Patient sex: M
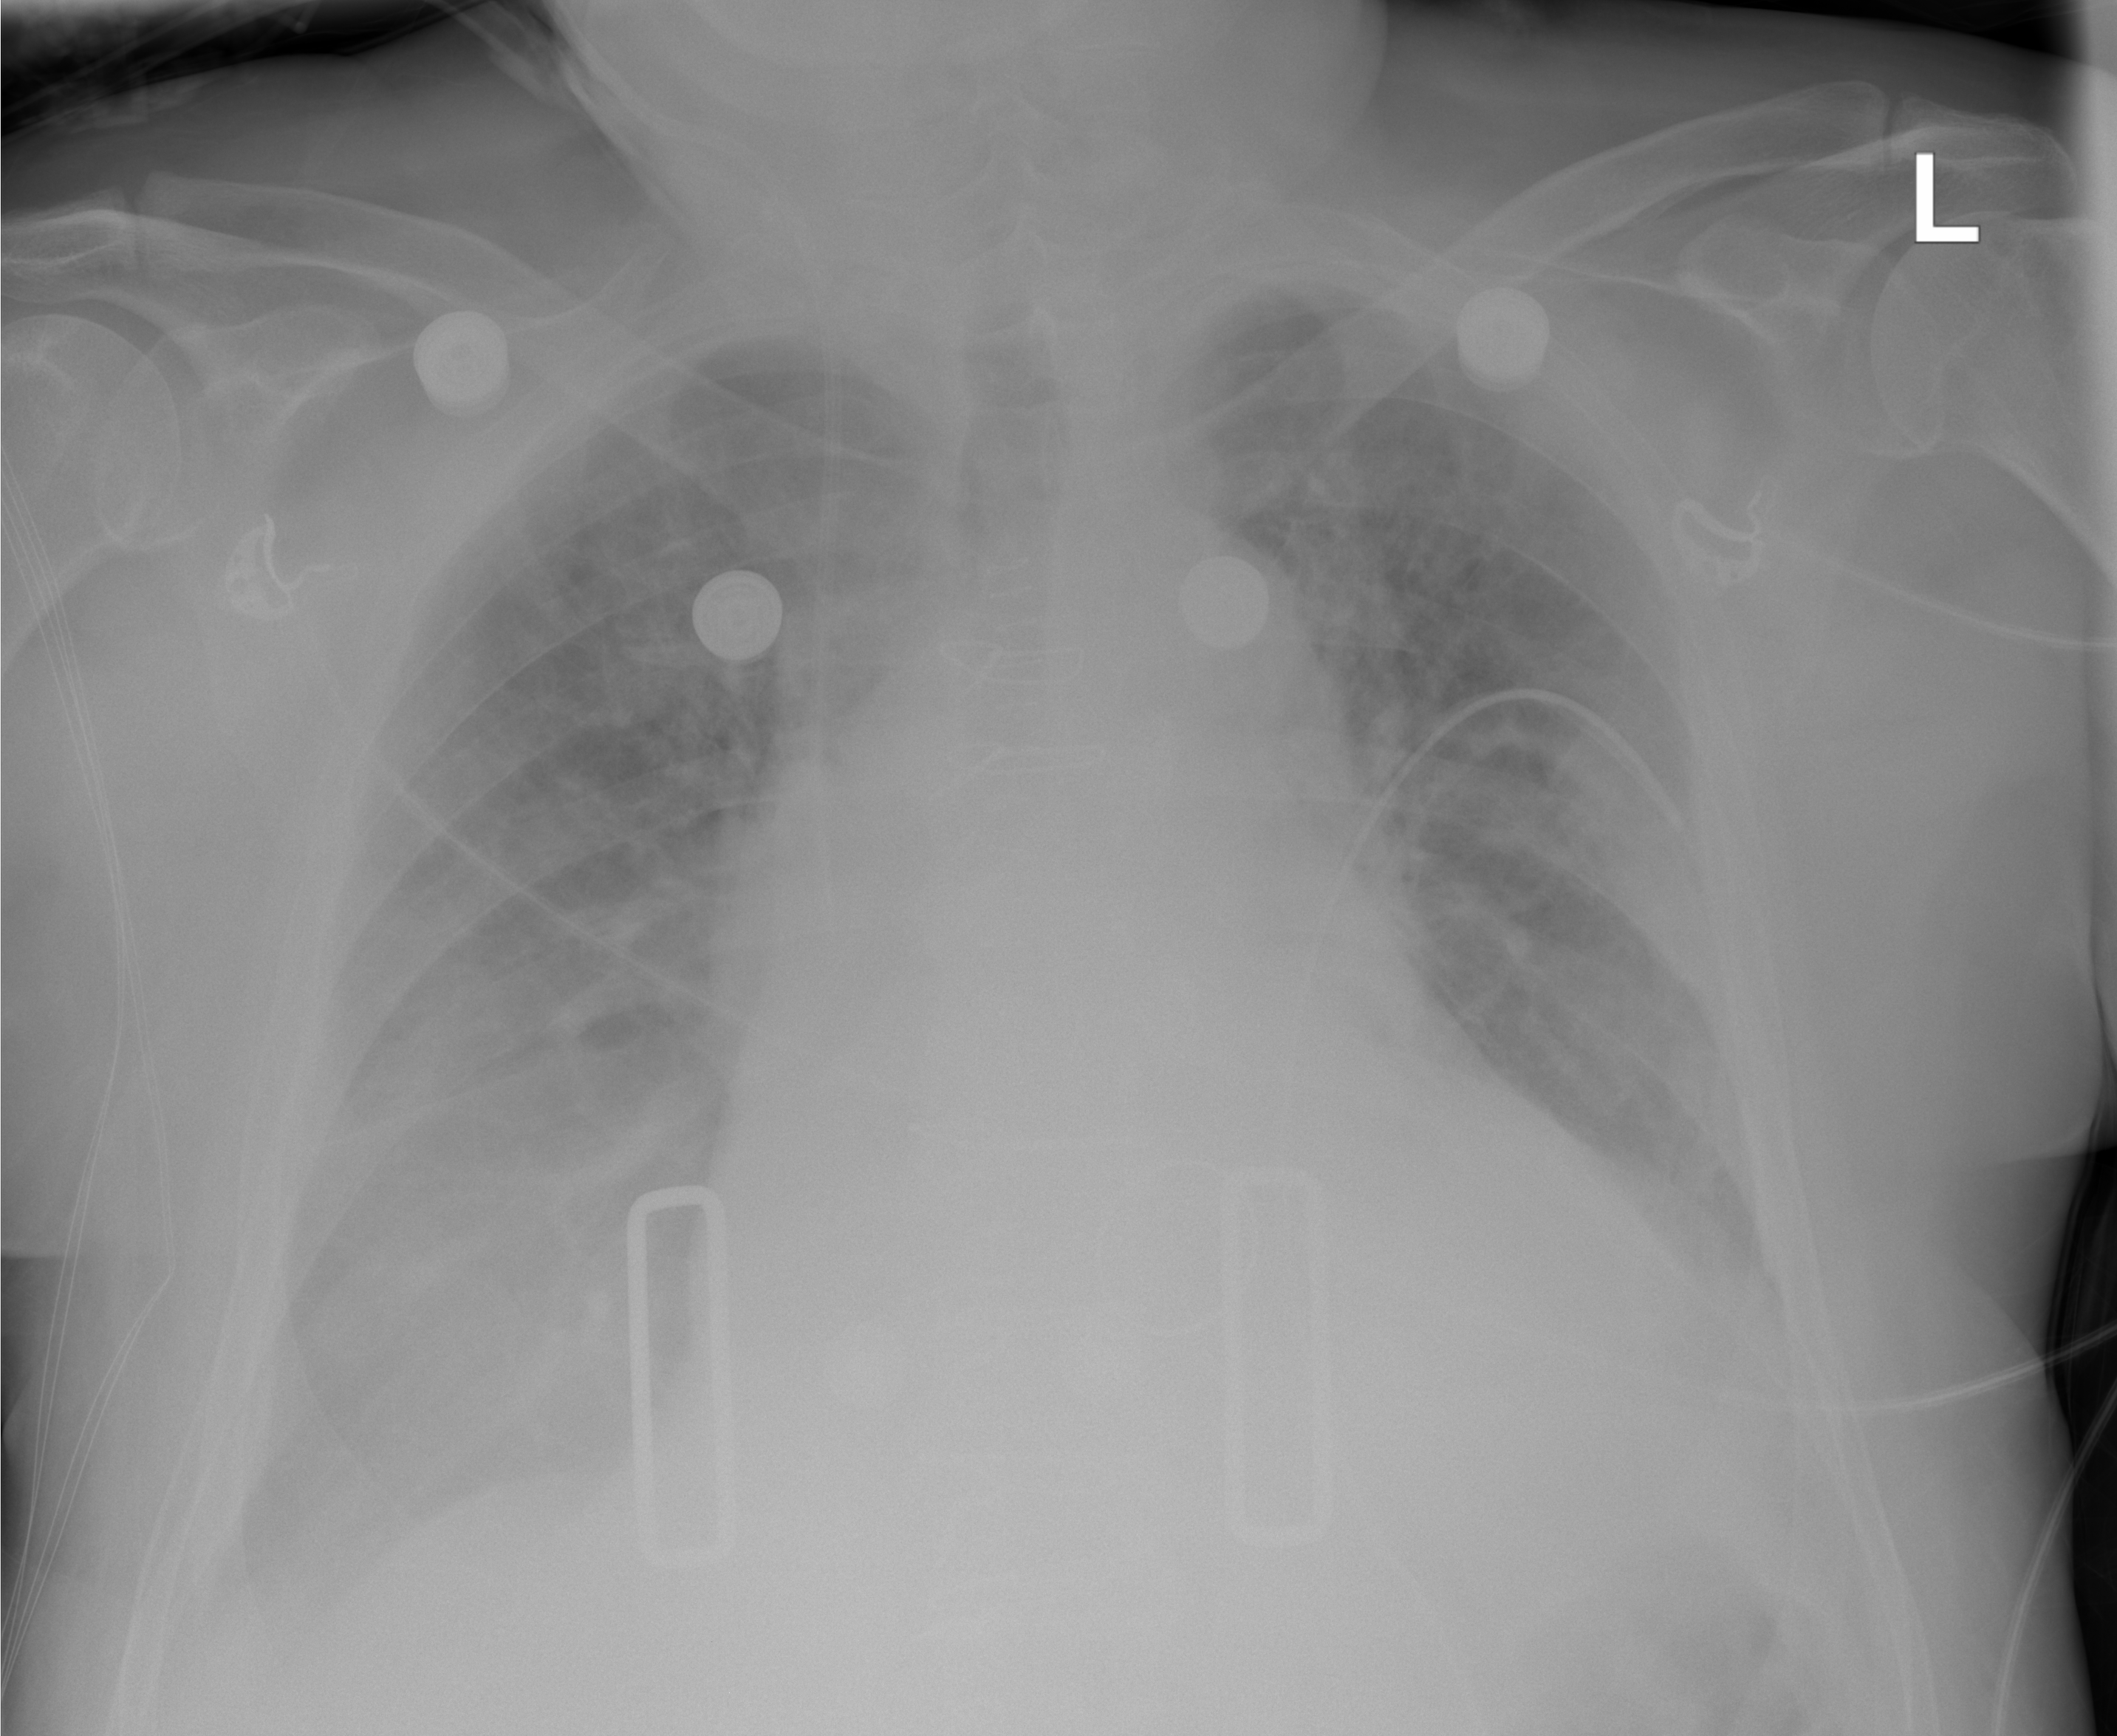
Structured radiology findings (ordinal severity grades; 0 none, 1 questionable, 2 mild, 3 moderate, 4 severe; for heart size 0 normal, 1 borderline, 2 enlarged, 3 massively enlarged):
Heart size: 2
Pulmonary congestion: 3
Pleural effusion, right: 2
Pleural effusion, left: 2
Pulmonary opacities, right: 2
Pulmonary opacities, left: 2
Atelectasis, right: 2
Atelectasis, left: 2